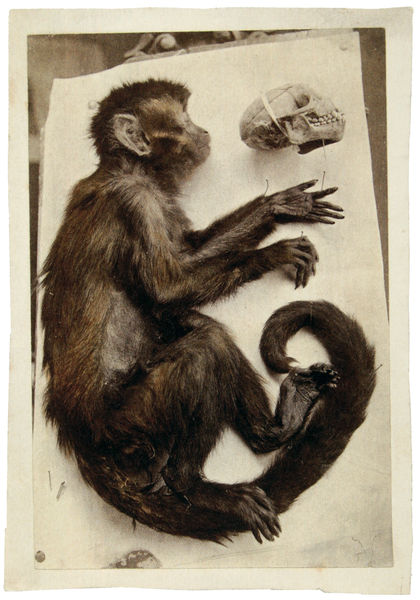
Titel: Aufnahme eines toten Kapuzineraffen mit Schädel eines Artgenossen
Standort: Nürnberg
Institution: Germanisches Nationalmuseum
Schlagwörter: dunkel, hand, kopf, weiß, braun, grau, ohr, profil, schwarz, tier, tuch, malerei, schädel, tod, tot, hände, haare, affe, fell, schwanz, füße, papier, bogen, studie, baby, pfoten, laken, liegend, foto, fotografie, knochen, schwarz weiß, pergament, totenkopf, zähne, felle, säugetier, illusion, gebiß, vergleich, äffchen, kadaver, fund, seitenlage, ausgestopft, präparat, tierpräparat, tierversuch, primaten, genadelt, fixiert, bild imbild, foto affe